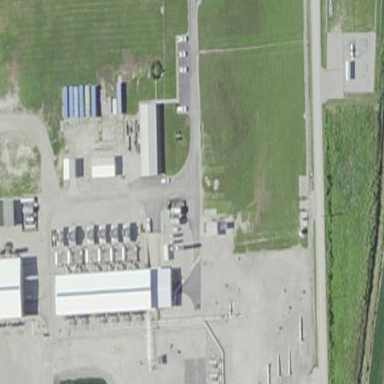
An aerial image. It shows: Industrial area with compression substation surrounded by fence.